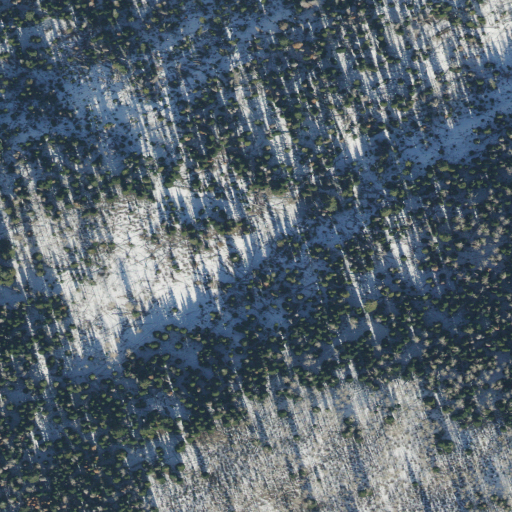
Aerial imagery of bench in Utah named Lemons Bench containing mixed forest, evergreen forest, and deciduous forest